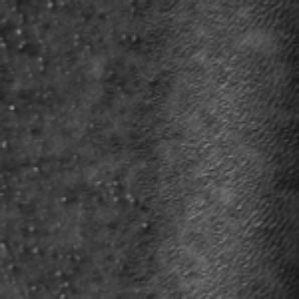
Label: frost